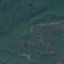
Land use / land cover: Forest